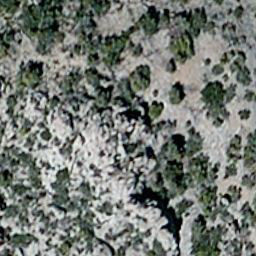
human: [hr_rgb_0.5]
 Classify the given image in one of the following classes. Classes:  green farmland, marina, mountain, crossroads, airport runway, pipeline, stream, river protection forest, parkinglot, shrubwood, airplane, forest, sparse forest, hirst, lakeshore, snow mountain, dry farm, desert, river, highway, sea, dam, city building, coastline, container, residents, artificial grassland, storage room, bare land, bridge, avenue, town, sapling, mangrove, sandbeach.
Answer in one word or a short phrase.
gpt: sparse forest